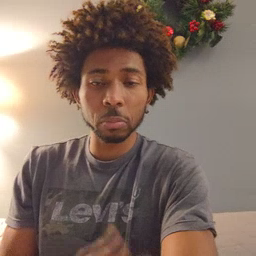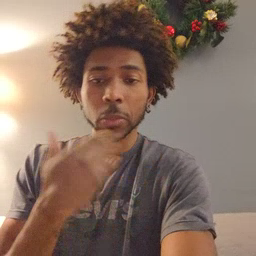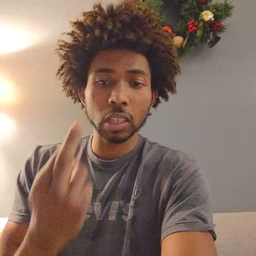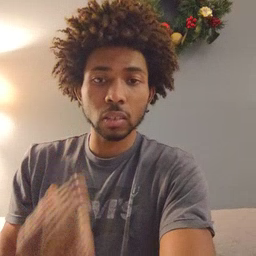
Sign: beside